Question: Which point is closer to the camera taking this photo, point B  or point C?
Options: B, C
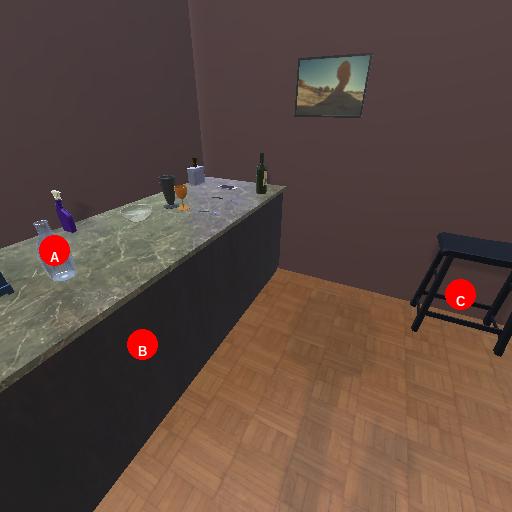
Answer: B